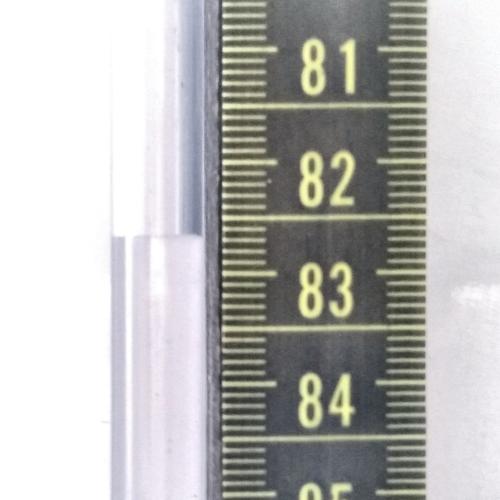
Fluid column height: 82.7 cm